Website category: university
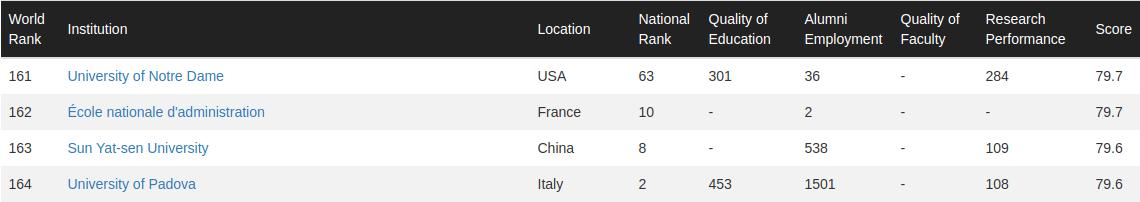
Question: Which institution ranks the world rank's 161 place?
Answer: University of Notre Dame

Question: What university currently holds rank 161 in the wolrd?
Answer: University of Notre Dame

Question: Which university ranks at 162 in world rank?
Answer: École nationale d'administration

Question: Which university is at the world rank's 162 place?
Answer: École nationale d'administration

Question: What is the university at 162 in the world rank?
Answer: École nationale d'administration

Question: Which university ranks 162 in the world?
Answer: École nationale d'administration

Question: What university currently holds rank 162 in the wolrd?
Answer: École nationale d'administration

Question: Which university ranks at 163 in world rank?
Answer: Sun Yat-sen University

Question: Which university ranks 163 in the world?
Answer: Sun Yat-sen University

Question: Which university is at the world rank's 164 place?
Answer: University of Padova

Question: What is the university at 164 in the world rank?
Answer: University of Padova

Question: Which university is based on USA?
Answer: University of Notre Dame

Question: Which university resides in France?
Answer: École nationale d'administration

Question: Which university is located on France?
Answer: École nationale d'administration

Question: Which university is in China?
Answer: Sun Yat-sen University

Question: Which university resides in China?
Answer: Sun Yat-sen University

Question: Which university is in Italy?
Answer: University of Padova

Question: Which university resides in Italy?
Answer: University of Padova

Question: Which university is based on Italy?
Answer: University of Padova

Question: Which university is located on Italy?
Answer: University of Padova

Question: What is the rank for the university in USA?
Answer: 161

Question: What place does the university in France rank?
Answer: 162

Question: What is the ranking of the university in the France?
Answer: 162

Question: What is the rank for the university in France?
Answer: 162

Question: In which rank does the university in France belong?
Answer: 162

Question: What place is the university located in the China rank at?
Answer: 163

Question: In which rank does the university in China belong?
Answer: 163

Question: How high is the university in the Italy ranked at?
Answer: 164

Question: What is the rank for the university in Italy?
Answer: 164

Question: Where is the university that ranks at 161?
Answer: USA

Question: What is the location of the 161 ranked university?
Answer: USA

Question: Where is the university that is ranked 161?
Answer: USA

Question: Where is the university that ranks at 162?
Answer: France

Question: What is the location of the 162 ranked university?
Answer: France

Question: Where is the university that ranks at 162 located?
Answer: France

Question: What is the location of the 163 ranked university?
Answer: China

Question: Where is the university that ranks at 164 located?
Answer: Italy

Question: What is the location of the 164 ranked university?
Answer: Italy